Question: >
<URL>
I decided to learn C++ (because Java isn't as good at certain things) so I wrote a (VERY) simple program.
'''
#include <iostream>
using namespace std;
int main() {
cout << "This is a test" << endl;
int test = 100;
cout << test << endl;
return 0;
}
'''
It worked as expected, but Eclipse seems to be adding an automatic breakpoint at the 'main' method:

How can I stop this automatic breakpoint insertion?
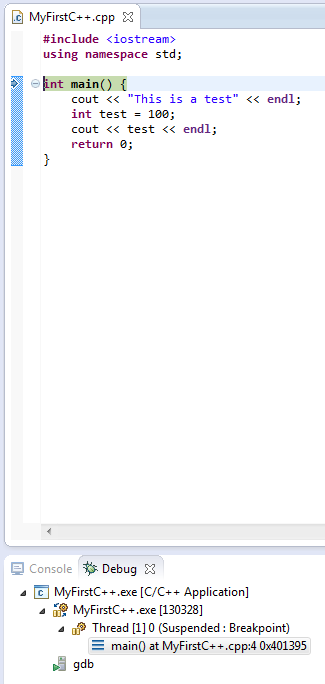
Answer: There's an option in the debug configuration that allows you to (or simillar), which is enabled by default. Disable it.